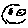
Label: smiley face